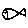
Label: fish